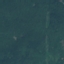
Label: Forest